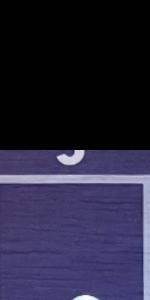
Label: Empty